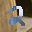
Label: 2